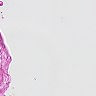
Metastatic tissue present: no